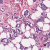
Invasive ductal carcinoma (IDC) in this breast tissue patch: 1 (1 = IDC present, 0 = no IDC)